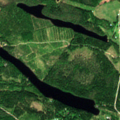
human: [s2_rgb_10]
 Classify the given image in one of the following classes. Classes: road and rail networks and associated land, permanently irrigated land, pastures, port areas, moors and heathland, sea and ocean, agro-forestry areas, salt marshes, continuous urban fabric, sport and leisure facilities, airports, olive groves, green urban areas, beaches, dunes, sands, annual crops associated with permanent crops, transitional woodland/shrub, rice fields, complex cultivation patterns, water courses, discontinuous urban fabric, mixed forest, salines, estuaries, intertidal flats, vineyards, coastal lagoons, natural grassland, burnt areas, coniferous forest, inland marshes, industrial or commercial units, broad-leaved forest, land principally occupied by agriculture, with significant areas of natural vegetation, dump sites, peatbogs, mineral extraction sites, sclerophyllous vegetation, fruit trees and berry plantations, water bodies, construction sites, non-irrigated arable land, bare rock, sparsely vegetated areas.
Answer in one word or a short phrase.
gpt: coniferous forest, mixed forest, transitional woodland/shrub